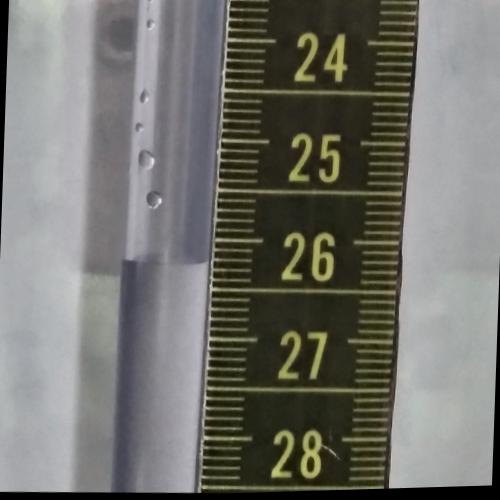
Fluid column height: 26.2 cm